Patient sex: M
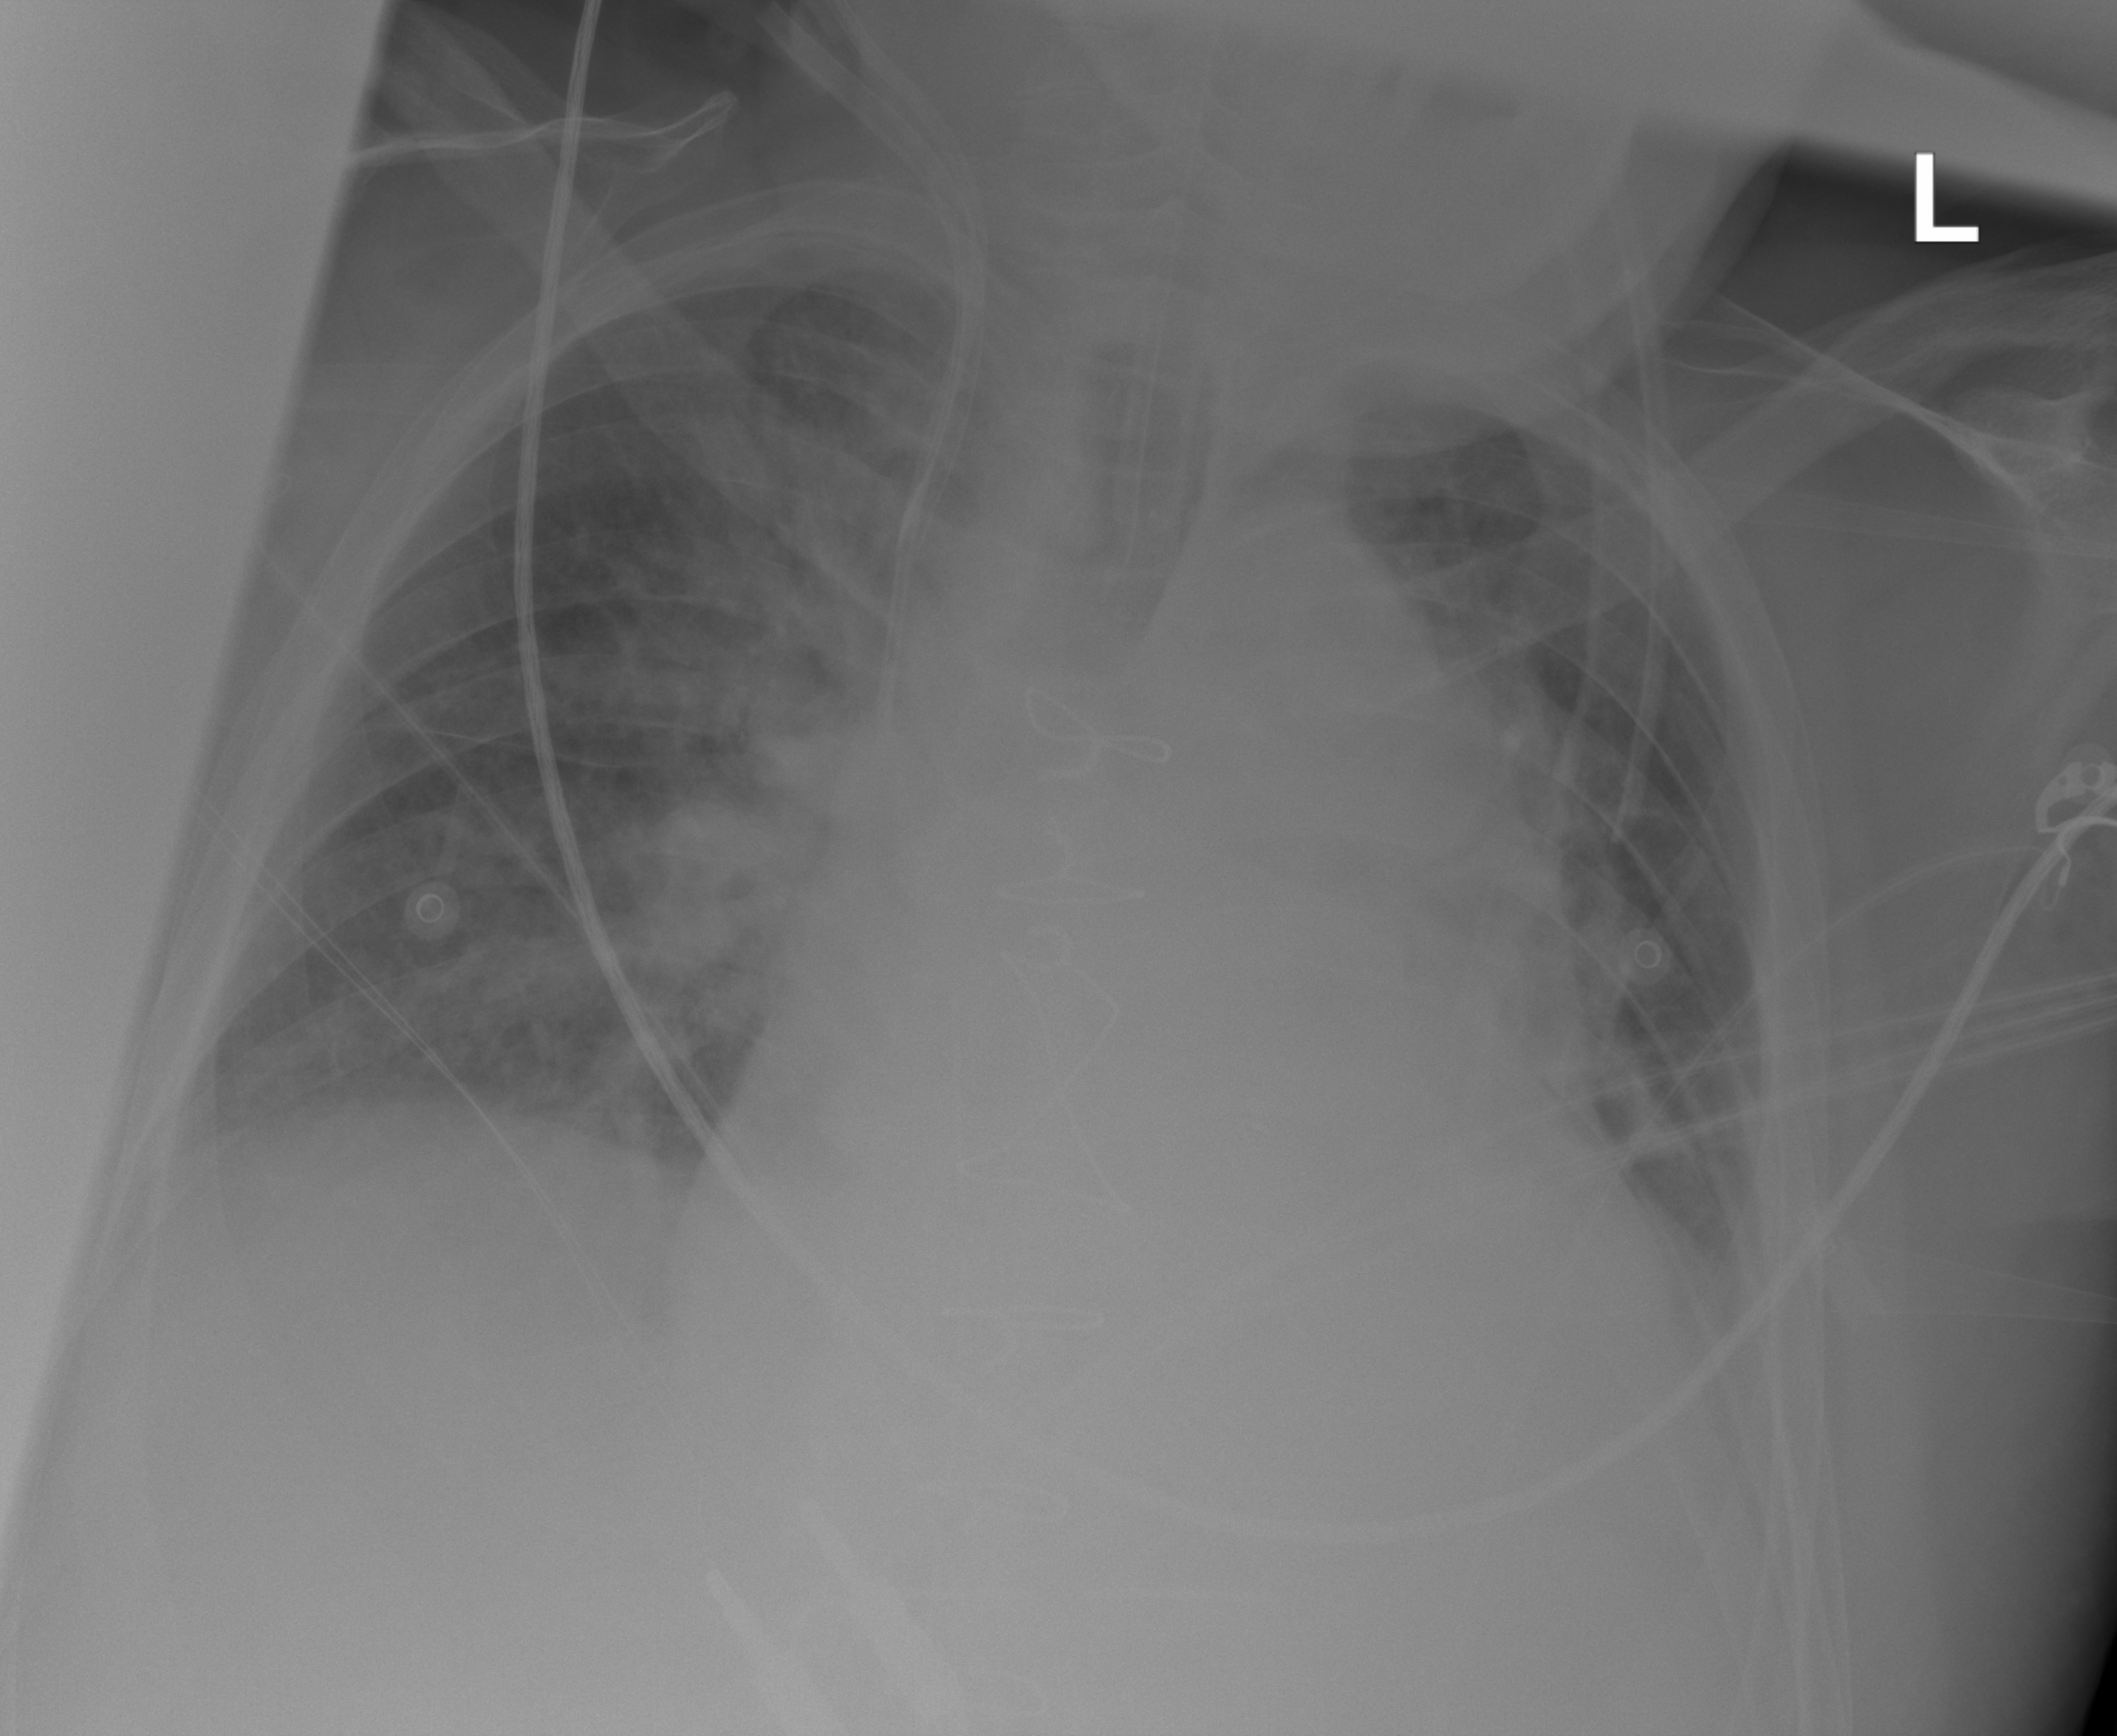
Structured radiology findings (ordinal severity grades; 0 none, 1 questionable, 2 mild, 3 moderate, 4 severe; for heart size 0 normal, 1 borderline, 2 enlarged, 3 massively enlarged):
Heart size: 2
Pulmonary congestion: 2
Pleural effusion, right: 0
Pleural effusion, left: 1
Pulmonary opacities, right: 2
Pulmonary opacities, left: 0
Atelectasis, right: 0
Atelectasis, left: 0